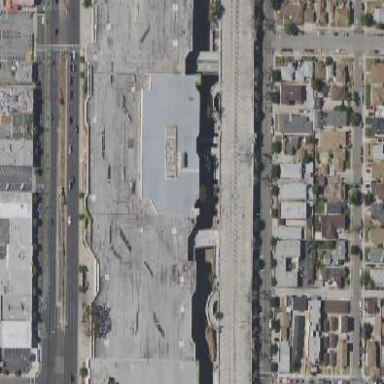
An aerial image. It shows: Retail building.